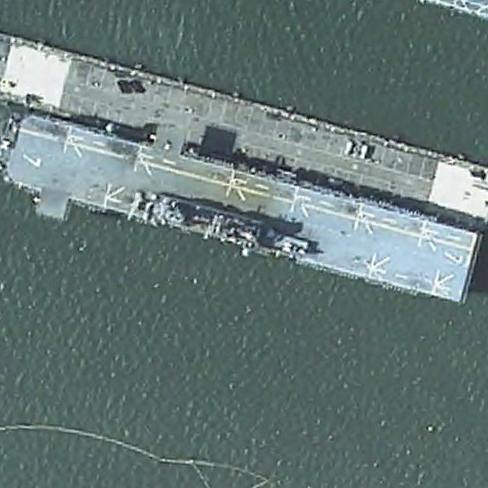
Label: assault